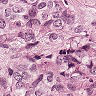
Metastatic tissue present: yes